Field crop: maize
Growth stage: 2
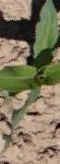
Species: maize